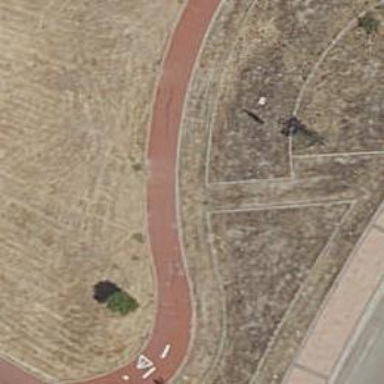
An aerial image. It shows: Asphalt cycleway.